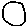
Label: circle